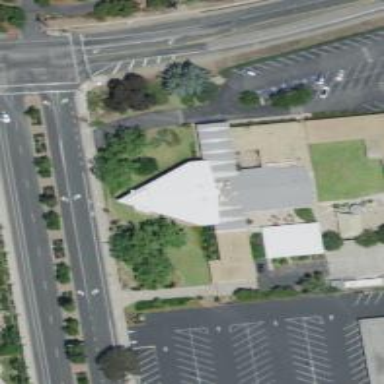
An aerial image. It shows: Building that serves as place of worship.